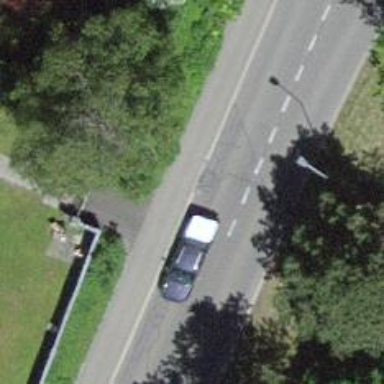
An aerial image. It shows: Tertiary road with asphalt surface. The right sidewalk also has asphalt surface.